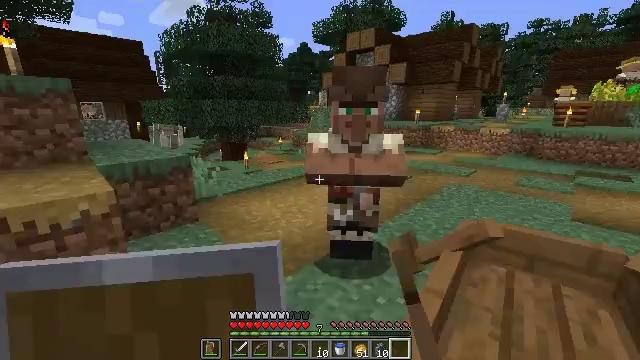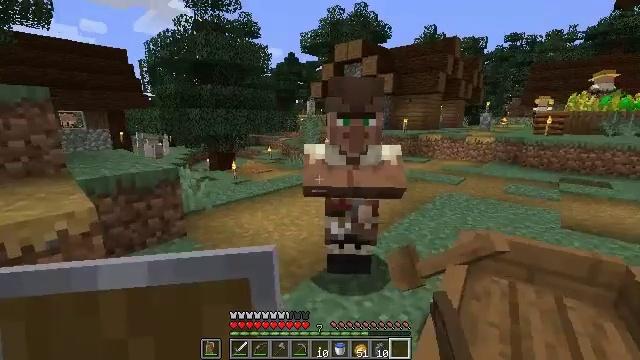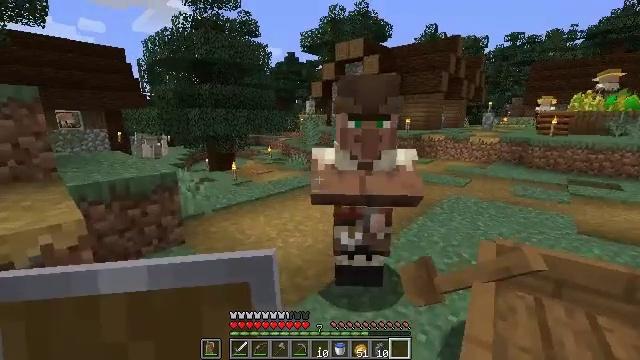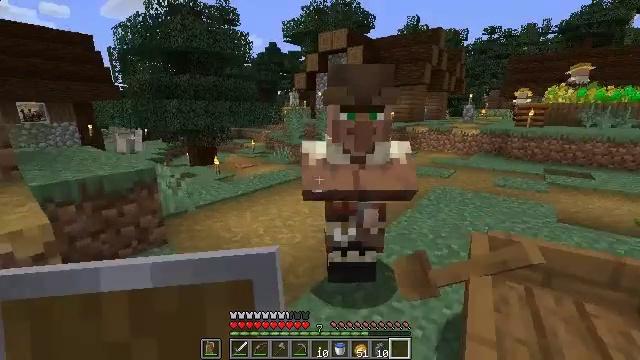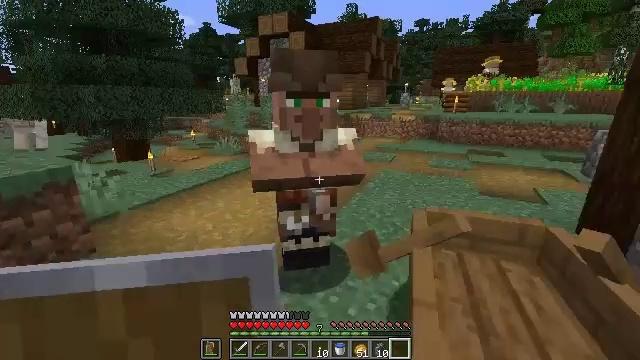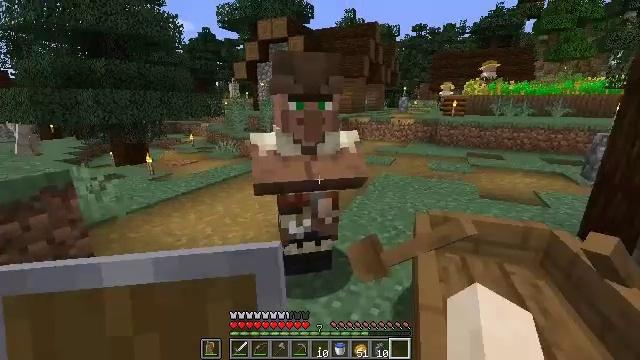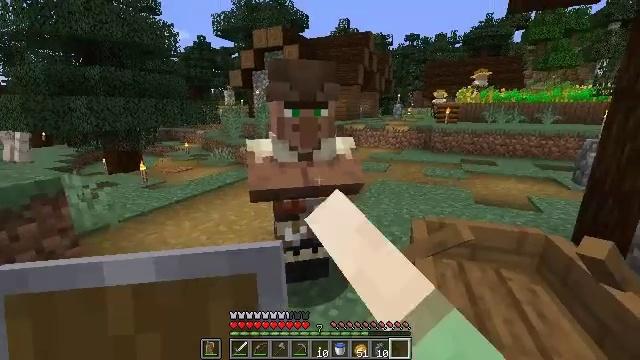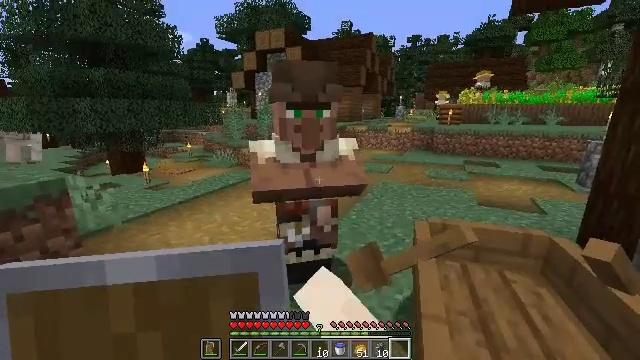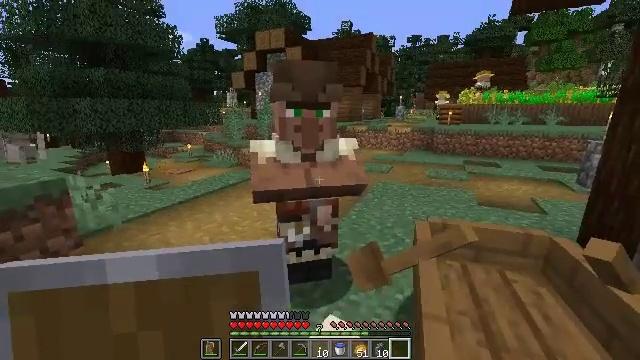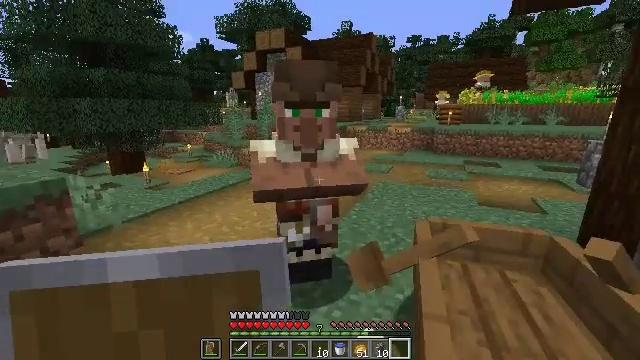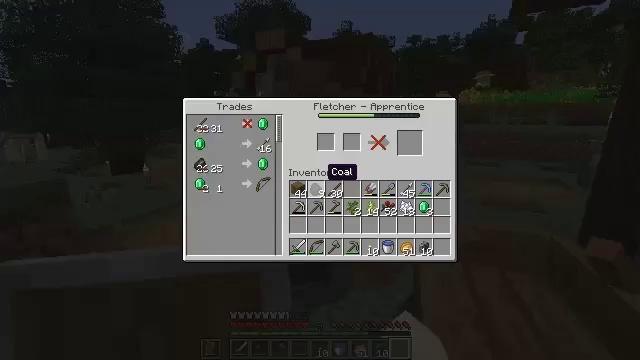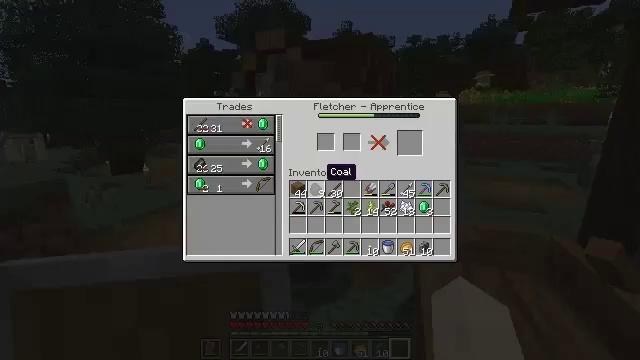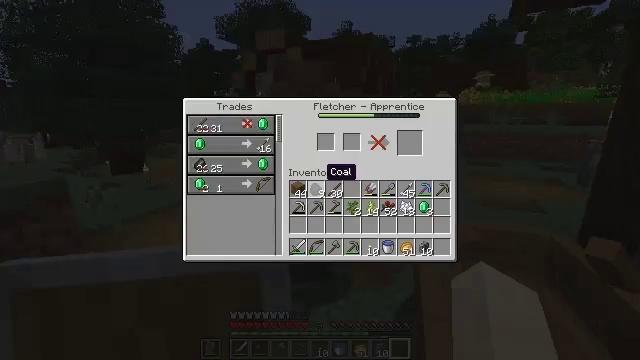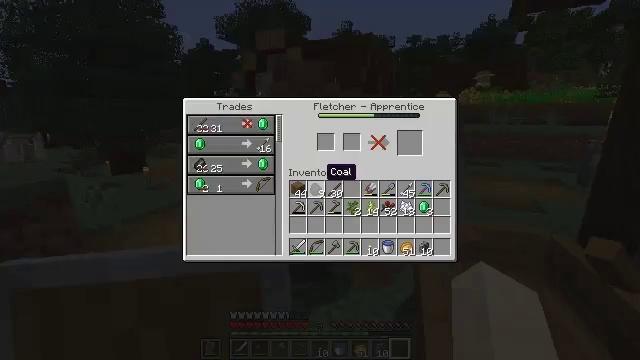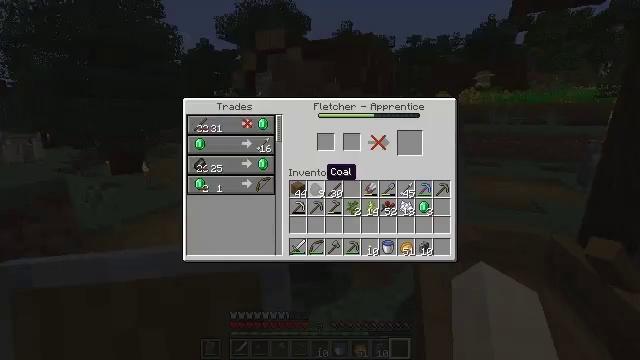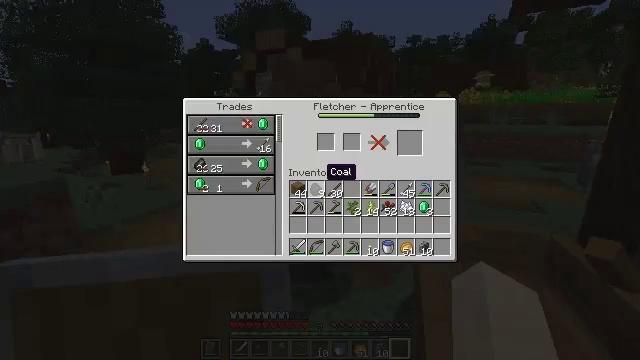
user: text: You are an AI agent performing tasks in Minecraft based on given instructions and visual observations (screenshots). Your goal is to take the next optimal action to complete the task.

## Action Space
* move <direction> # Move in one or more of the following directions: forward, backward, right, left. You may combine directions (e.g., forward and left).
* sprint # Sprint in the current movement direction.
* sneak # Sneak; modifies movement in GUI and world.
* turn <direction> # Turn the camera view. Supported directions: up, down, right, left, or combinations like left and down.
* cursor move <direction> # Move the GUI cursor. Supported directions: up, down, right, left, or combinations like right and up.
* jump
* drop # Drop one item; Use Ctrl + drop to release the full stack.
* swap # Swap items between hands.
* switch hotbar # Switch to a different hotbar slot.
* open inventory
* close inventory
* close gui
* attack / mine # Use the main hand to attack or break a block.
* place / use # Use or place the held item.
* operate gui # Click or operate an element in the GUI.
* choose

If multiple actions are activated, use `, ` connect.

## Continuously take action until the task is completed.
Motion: motion action
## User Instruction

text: Dismantle the polished granite stairs for reuse.
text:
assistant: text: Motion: move forward, turn right and up
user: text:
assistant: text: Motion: no_op
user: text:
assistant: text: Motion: turn right and down
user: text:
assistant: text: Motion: turn right and down
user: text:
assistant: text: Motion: use / place
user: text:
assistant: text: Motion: turn right and up, use / place
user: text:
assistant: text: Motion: no_op
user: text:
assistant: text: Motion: no_op
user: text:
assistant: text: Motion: no_op
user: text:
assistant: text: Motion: open gui
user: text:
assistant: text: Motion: no_op
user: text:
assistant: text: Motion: no_op
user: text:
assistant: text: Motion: no_op
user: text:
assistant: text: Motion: no_op
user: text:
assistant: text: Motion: no_op
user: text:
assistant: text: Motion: no_op
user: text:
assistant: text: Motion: close gui
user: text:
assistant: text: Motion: no_op
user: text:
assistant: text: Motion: no_op
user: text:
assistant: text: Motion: move right
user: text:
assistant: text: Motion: move back and move right
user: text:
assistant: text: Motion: move back and move right
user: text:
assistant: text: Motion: move back and move right, turn left and down
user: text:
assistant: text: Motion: move back and move right, turn right and down
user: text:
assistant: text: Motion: turn right and down
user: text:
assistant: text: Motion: turn right and down
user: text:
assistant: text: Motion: turn down
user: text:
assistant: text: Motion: no_op
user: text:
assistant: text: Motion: use / place
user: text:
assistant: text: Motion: use / place